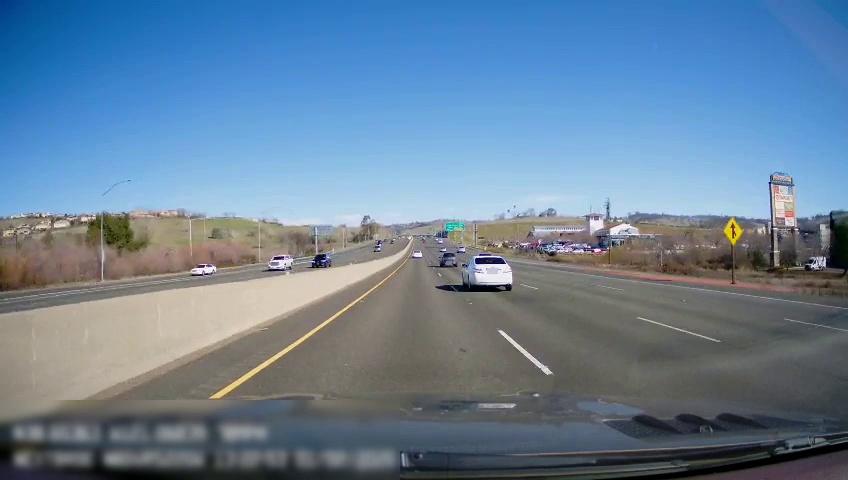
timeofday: Day
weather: Sunny
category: Drivable Space
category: Drivable Space
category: Vehicles | Car
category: Vehicles | SUV
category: Vehicles | SUV
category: Vehicles | Car
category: Vehicles | Car
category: Vehicles | SUV
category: Vehicles | SUV
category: Lanes | Current Lane
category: Lanes | Current Lane
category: Lanes | Alternate Lane
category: Lanes | Alternate Lane
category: Lanes | Alternate Lane
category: Lanes | Opposite Lane
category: Traffic | Signs
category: Traffic | Signs